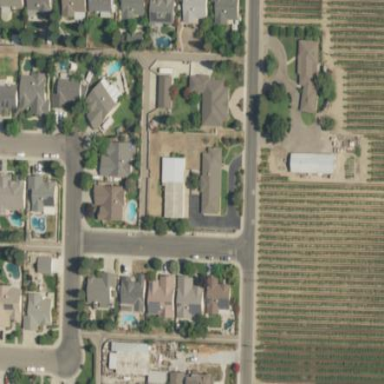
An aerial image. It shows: Residential area comprising single-family residential properties.